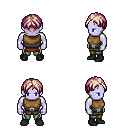
a pixel art fantasy rpg character, male body template, dark elf, purple skin, leather chest armor, teal pants, white blonde parted hairstyle, black shoes, four views (front, back, left, right), 2x2 character sprite sheet, small pixel art, hard edges, no anti-aliasing